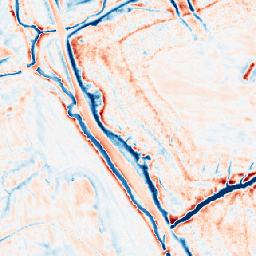
Category: edge_preserving
Decomposition family: guided
Decomposition parameters: radius: 4
eps: 1
Upsampling method: area
Upsampling parameters: scale: 4
Upsampling scale: 4